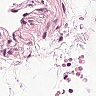
Metastatic tissue present: no